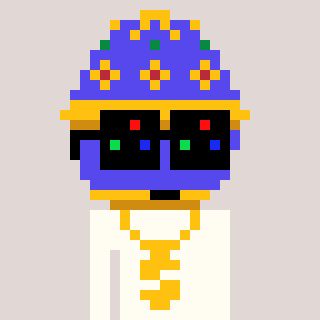
a pixel art character with square black sunglasses, a faberge-shaped head and a grayscale-colored body on a warm background